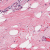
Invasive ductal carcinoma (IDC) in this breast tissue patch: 0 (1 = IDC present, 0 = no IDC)